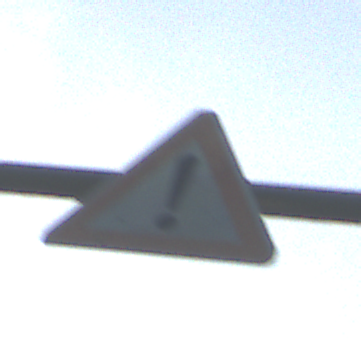
Verkehrszeichen: Gefahrenstelle
Umgebung: Outdoor, Nature
Tageszeit: SunriseSunset
Wetter: PartlyCloudy
Licht: Natural
Jahreszeit: NotSpecified
Kontrast: MediumContrast